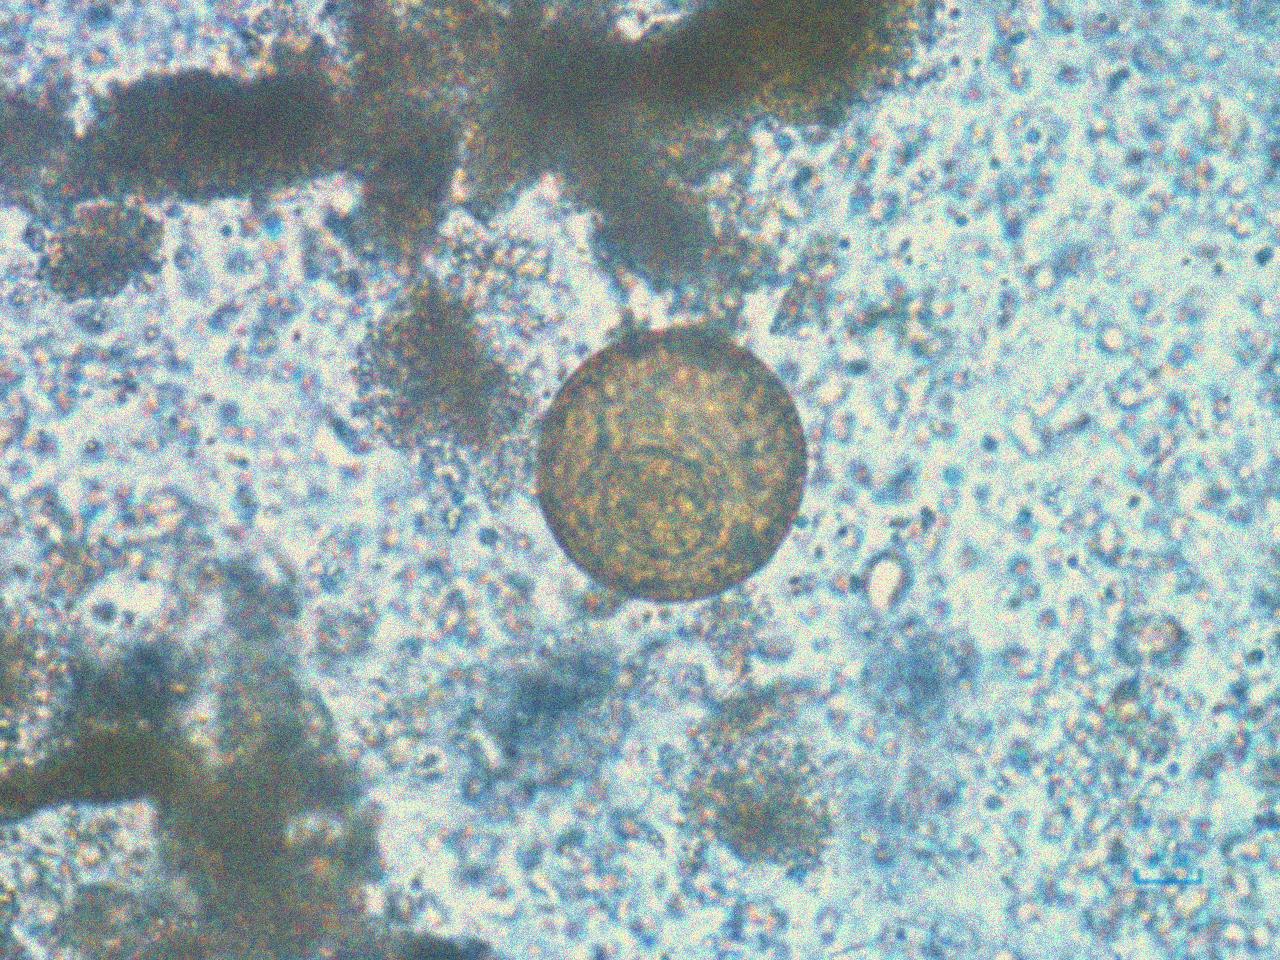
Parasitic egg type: Hymenolepis diminuta